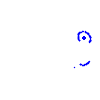
Particle: proton